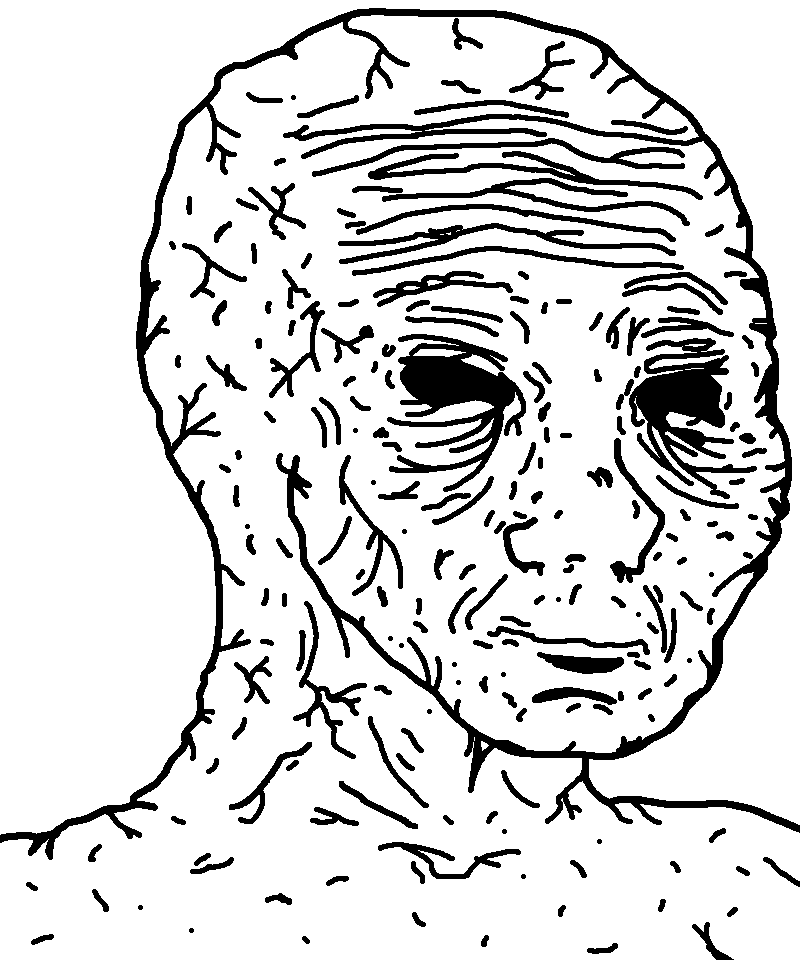
Label: 5_Tired_Wojak